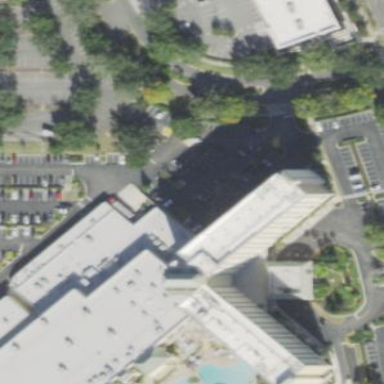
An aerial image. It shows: Hotel building.